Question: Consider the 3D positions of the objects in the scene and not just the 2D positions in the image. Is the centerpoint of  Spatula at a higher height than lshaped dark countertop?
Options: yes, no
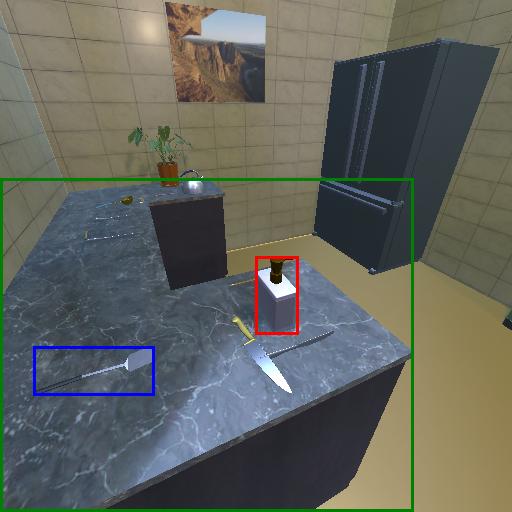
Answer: yes